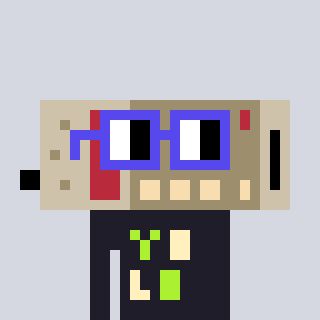
a pixel art character with square blue glasses, a cordless phone-shaped head and a grayscale-colored body on a cool background